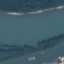
Land use / land cover: River